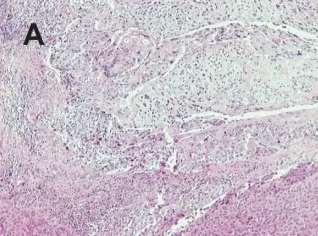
(A) Low-power view demonstrates the neoplastic populations to intermingle (H&E, X100).
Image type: pathology (h&e)